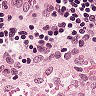
Metastatic tissue present: no